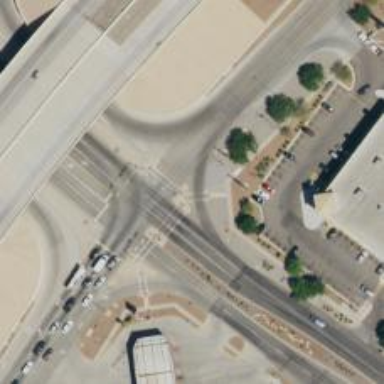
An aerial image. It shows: Frontage road connected to secondary link road.